Field crop: tomato
Growth stage: 1
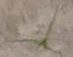
Species: cyperus